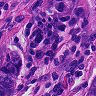
Metastatic tissue present: yes